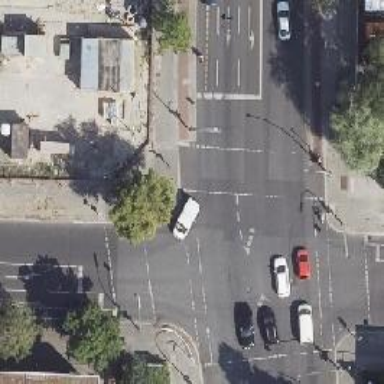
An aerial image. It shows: Road crossing with traffic signals.